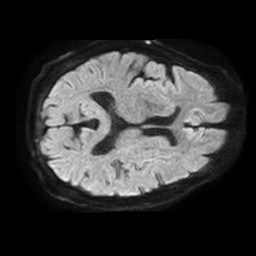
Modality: TRACE
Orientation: axial
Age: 67
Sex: male
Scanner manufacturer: philips
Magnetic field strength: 1.5 T
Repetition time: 3.394 s
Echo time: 0.06899 s